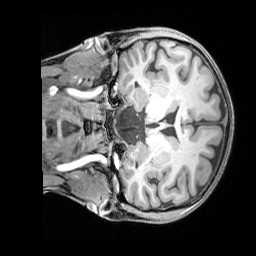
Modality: T1w
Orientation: coronal
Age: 32
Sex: female
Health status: healthy
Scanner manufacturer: siemens
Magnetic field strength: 3 T
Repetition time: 1.65 s
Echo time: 0.00182 s